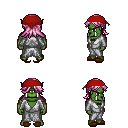
a pixel art fantasy rpg character, male body template, orc, green skin, white robe, teal pants, pink loose hair, red bandana, brown slippers, four views (front, back, left, right), 2x2 character sprite sheet, small pixel art, hard edges, no anti-aliasing